Question: This is a button created with interface builder:

What is this orange dashed line (button text area, right?), why this is outside the button and how do I make it be inside the button (if this is the case)???
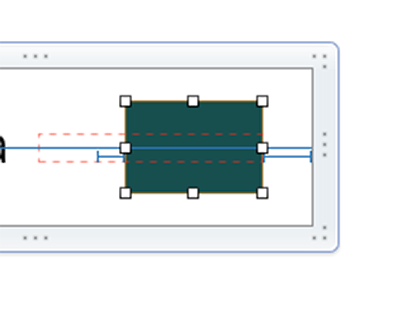
Answer: It's because you have auto layout on and that's what it thinks the size and position should be based on the constraints. Sometimes it shows this when the element is moved or resized without adjusting constraints, other times it shows because the constraints given are ambiguous.